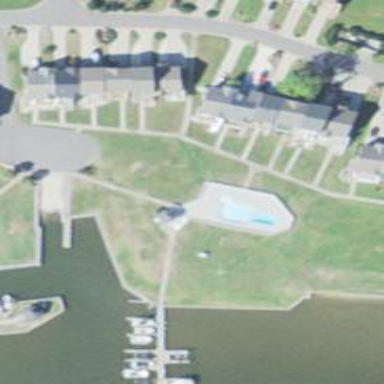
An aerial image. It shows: Swimming pool located in leisure land.